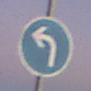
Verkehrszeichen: VorgeschriebeneFahrtrichtungLinks
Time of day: Dawn
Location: Outdoor (RoadRail)
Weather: Clear
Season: NotSpecified
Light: Natural